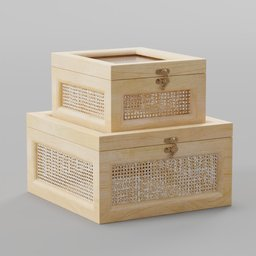
Label: tools